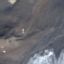
Land use / land cover class: HerbaceousVegetation